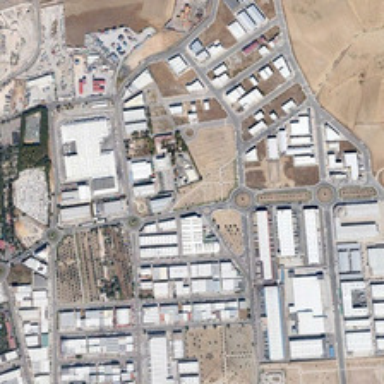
Many buildings and some bareland are in an industrial area .